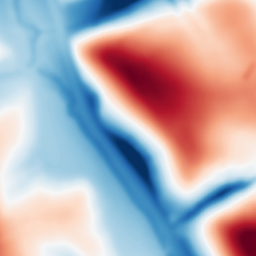
Category: multiscale
Decomposition family: dog
Decomposition parameters: sigma_low: 3
sigma_high: 50
Upsampling method: regularized
Upsampling parameters: scale: 4
lambda_reg: 0.001
Upsampling scale: 4